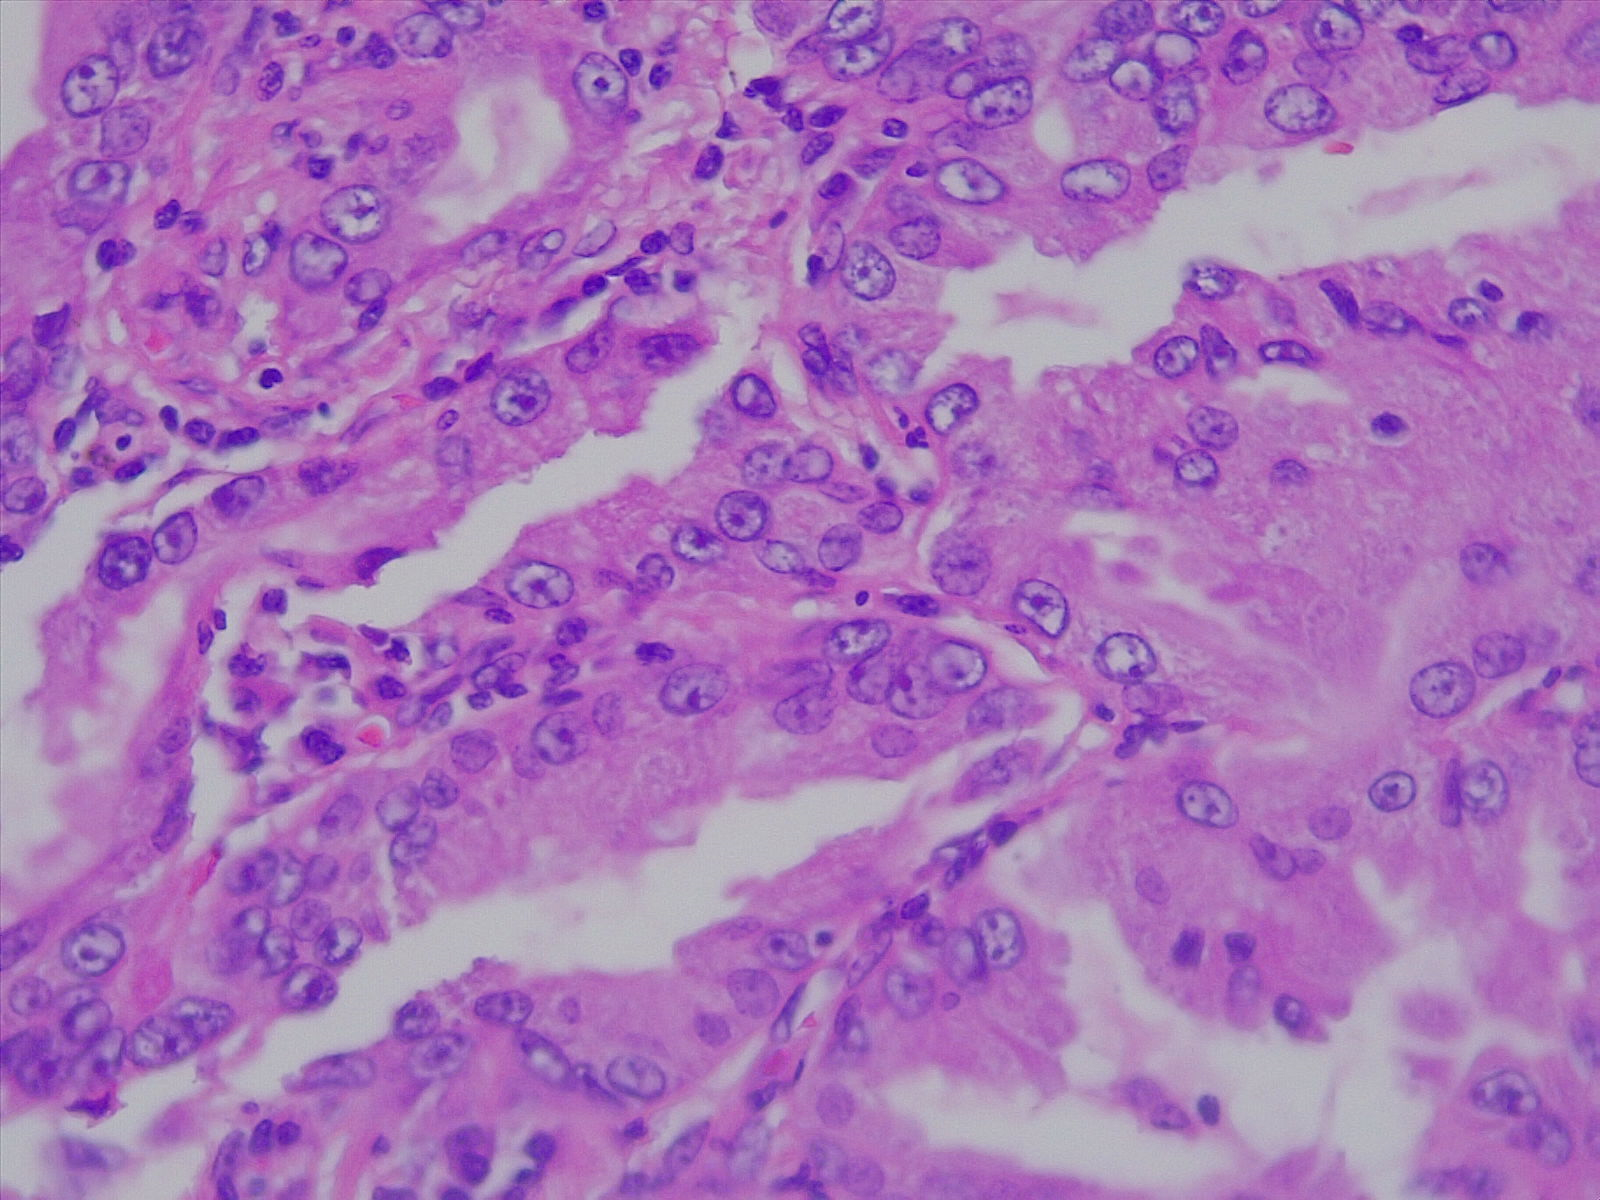
Label: lung adenocarcinoma, well differentiated